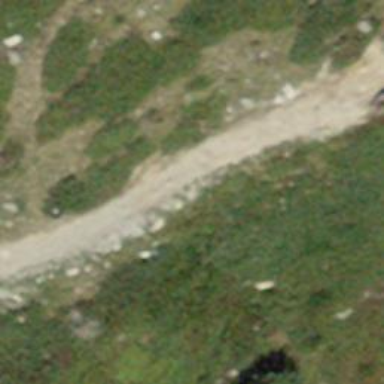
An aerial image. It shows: Track road with grade4 tracktype.